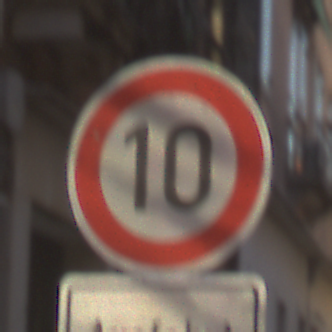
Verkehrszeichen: Geschwindigkeit10
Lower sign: HinweiseAufGefahrenDurchVerbaleAngabe5
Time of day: Midday
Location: Outdoor (Urban)
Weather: Clear
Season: NotSpecified
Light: Natural